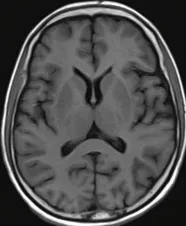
T1- and T2-weighted MRI of the brain shows subtle hyperintensities in the bilateral caudate lobe (red arrows). MRI: Magnetic resonance imagining;. T1-weighted MRI of the brain.
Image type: radiology (mri)